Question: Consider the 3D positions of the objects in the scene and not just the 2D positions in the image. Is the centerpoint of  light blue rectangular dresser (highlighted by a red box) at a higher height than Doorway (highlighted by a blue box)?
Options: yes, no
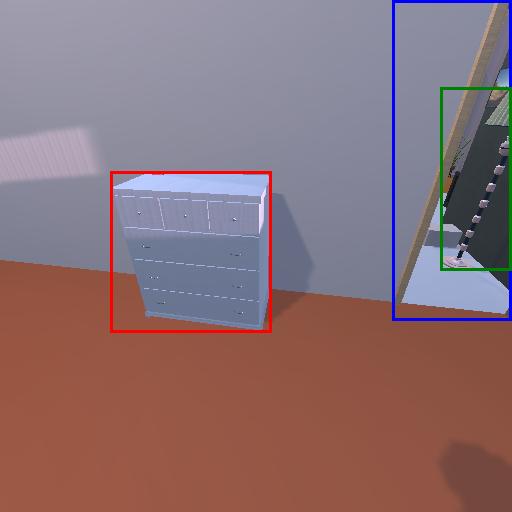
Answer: yes